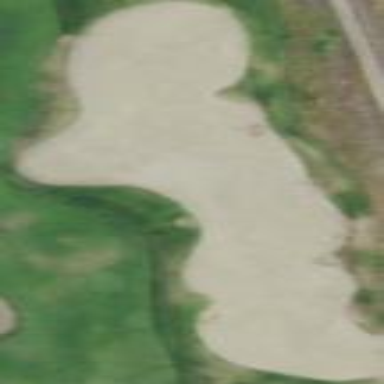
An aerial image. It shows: Golf bunker filled with natural sand.